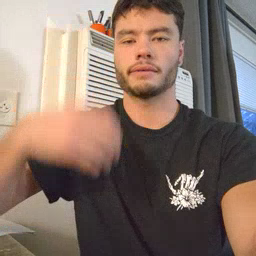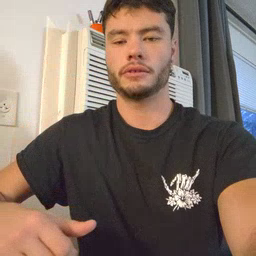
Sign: giraffe